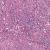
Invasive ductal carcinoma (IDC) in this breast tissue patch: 1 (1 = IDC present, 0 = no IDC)